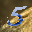
Label: 5